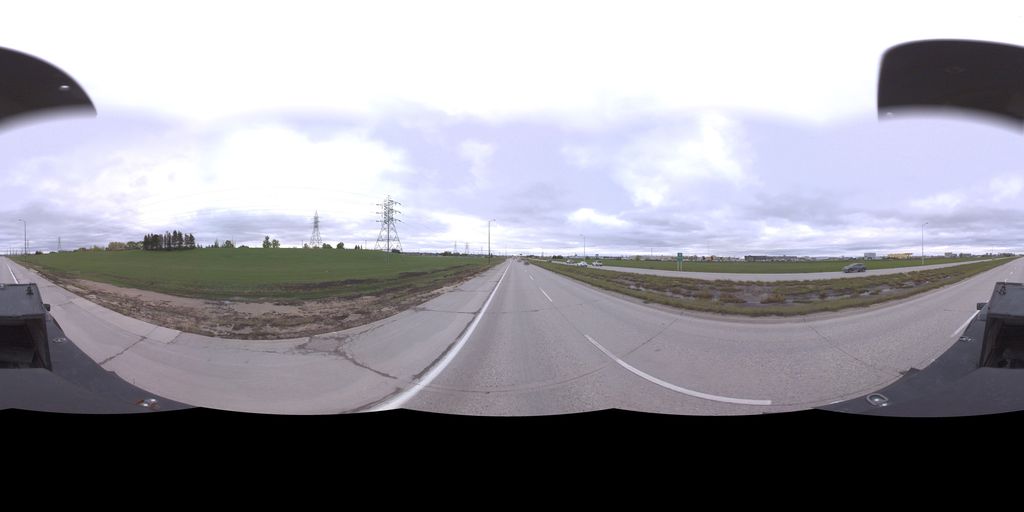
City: winnipeg